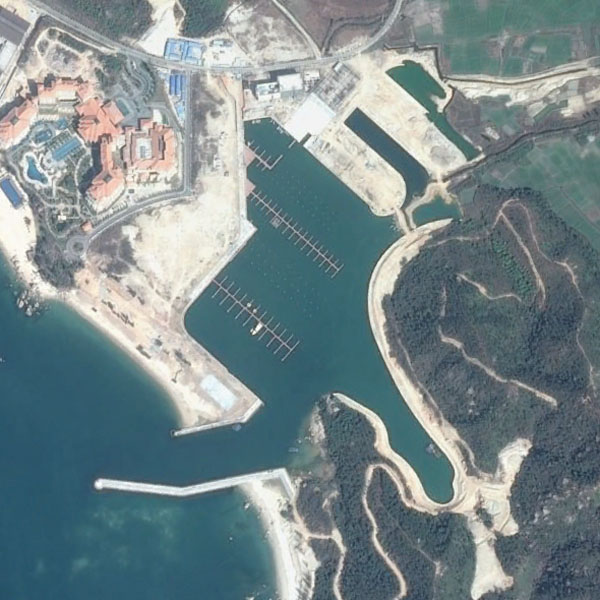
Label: Port